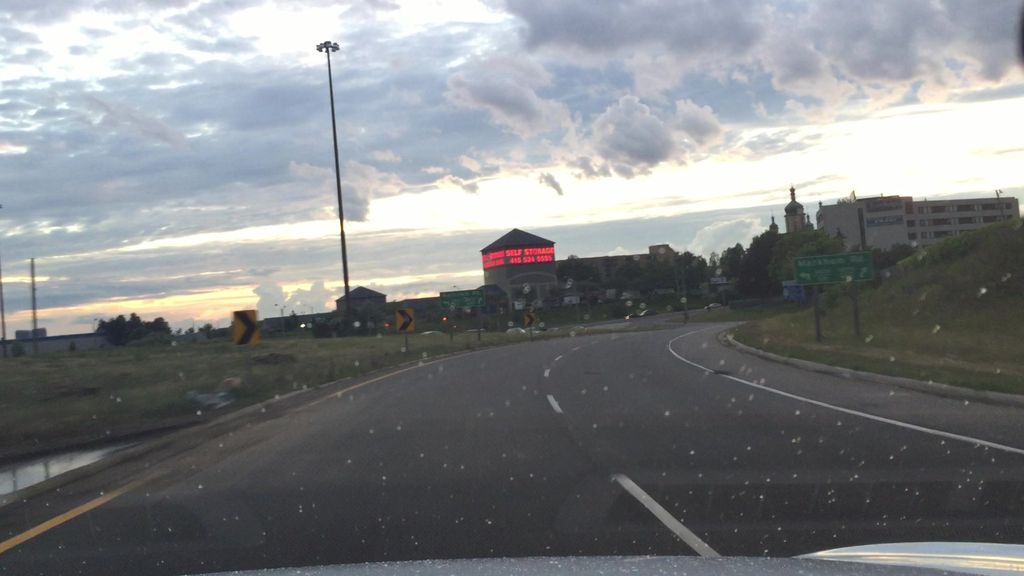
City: toronto